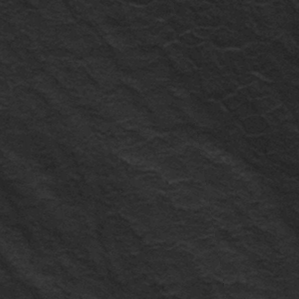
Label: frost